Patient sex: F
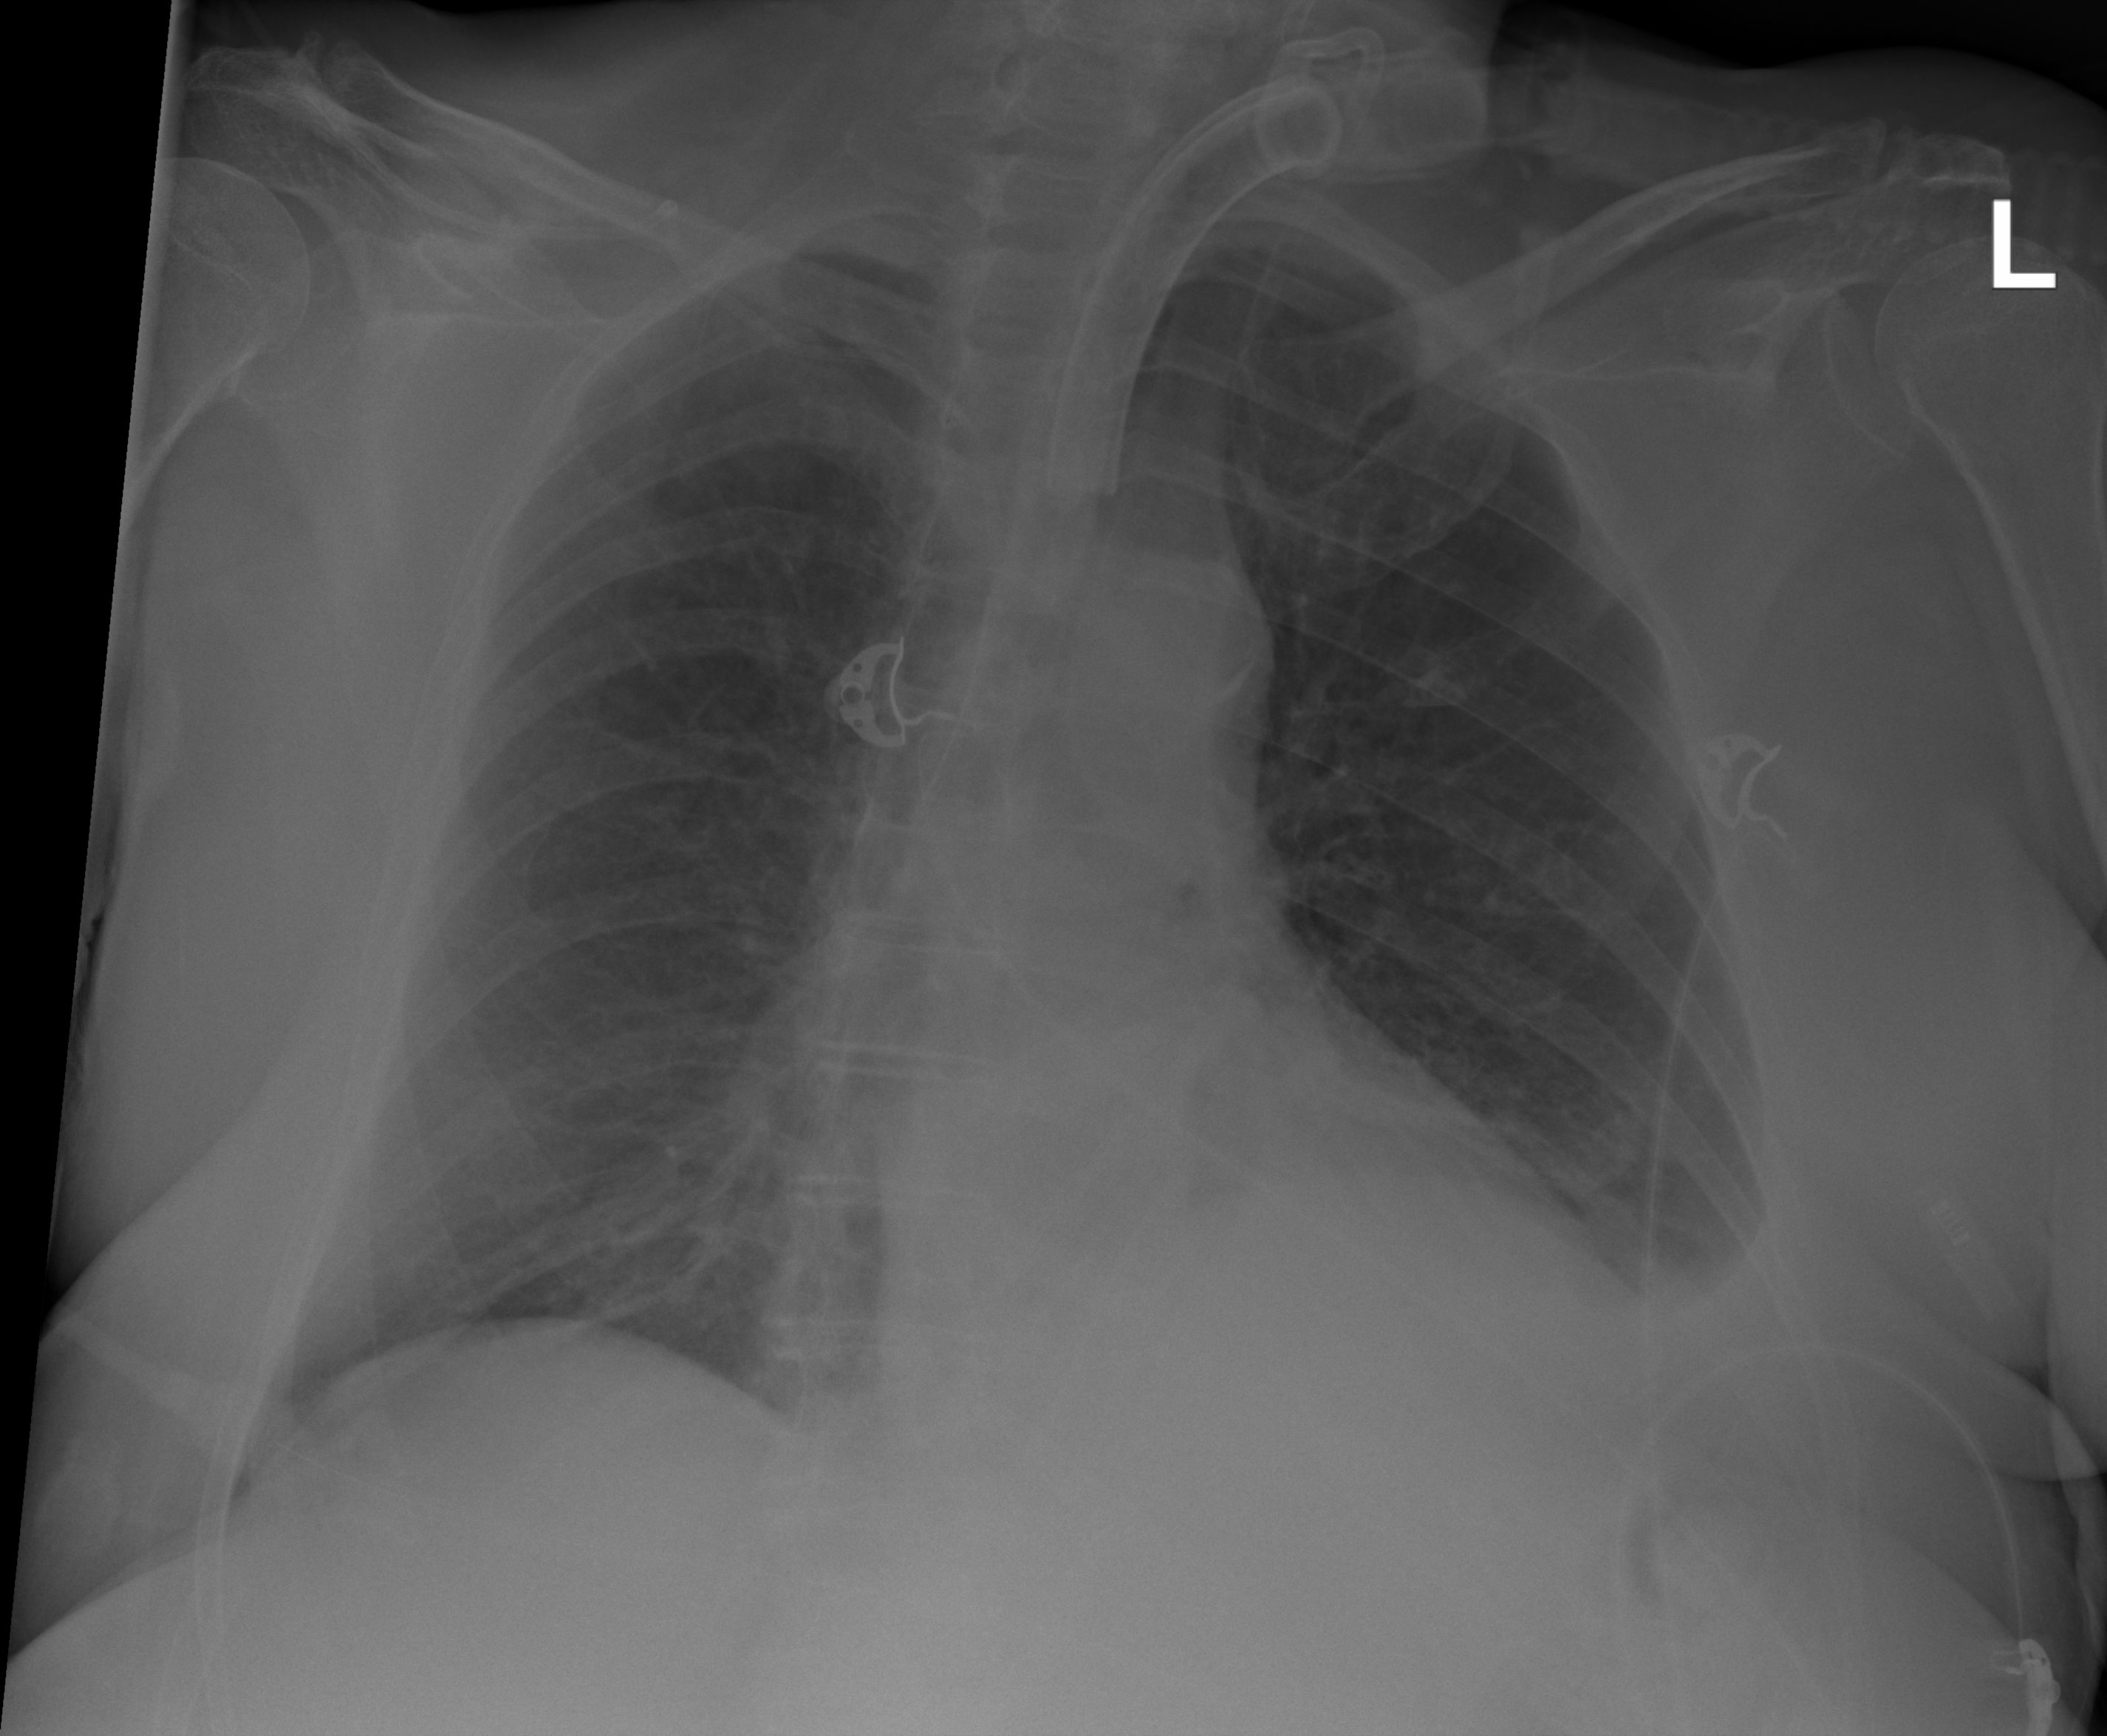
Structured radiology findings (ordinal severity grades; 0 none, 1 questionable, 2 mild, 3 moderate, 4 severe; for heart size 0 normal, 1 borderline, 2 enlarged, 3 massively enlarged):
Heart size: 1
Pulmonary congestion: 1
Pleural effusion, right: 0
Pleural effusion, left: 3
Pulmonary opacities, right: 0
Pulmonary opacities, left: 0
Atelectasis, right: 2
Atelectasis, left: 2